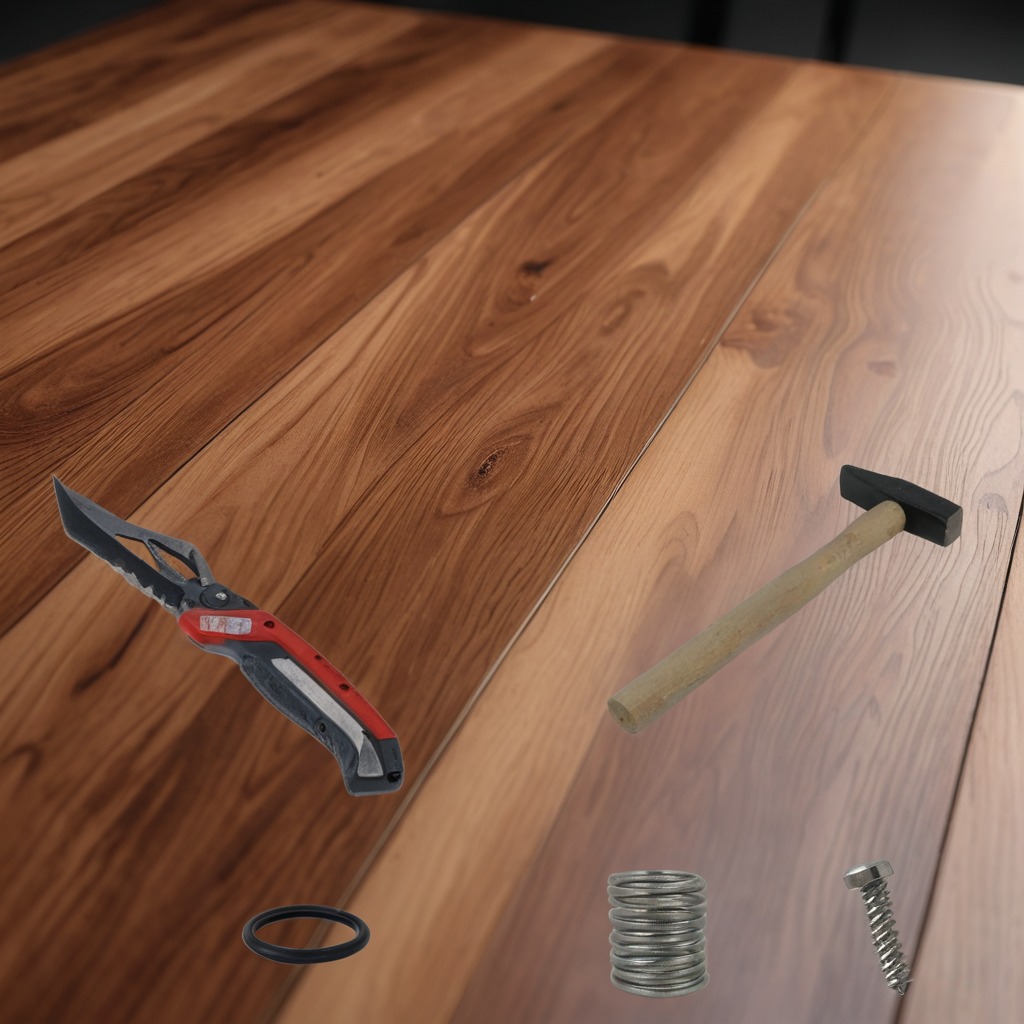
A rubber Oring, a utility knife, a metal machine screw, a hammer, and a coiled metal spring are lying on the wooden table.